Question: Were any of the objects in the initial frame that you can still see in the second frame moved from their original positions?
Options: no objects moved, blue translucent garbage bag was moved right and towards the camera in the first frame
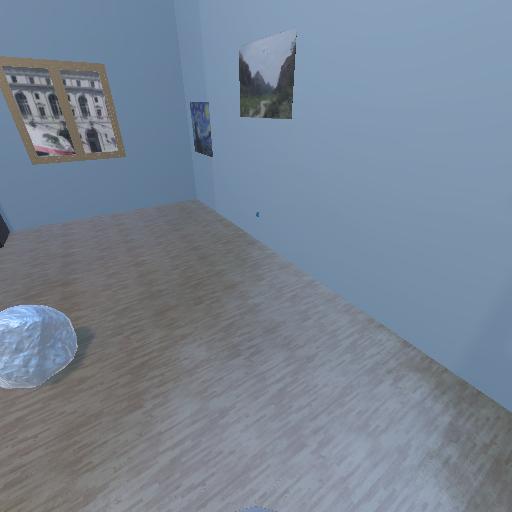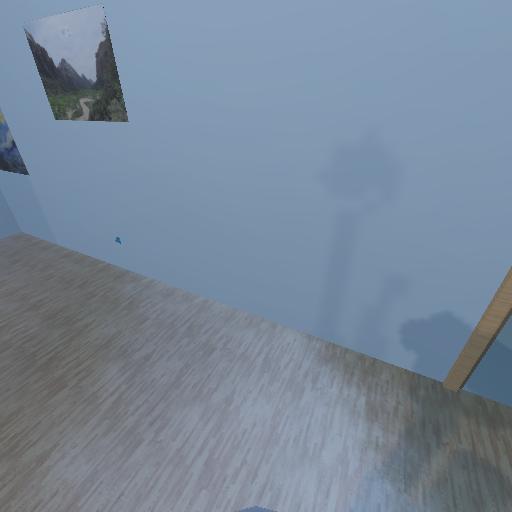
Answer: no objects moved